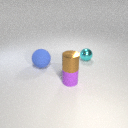
small purple rubber cylinder below small brown metal cylinder